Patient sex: M
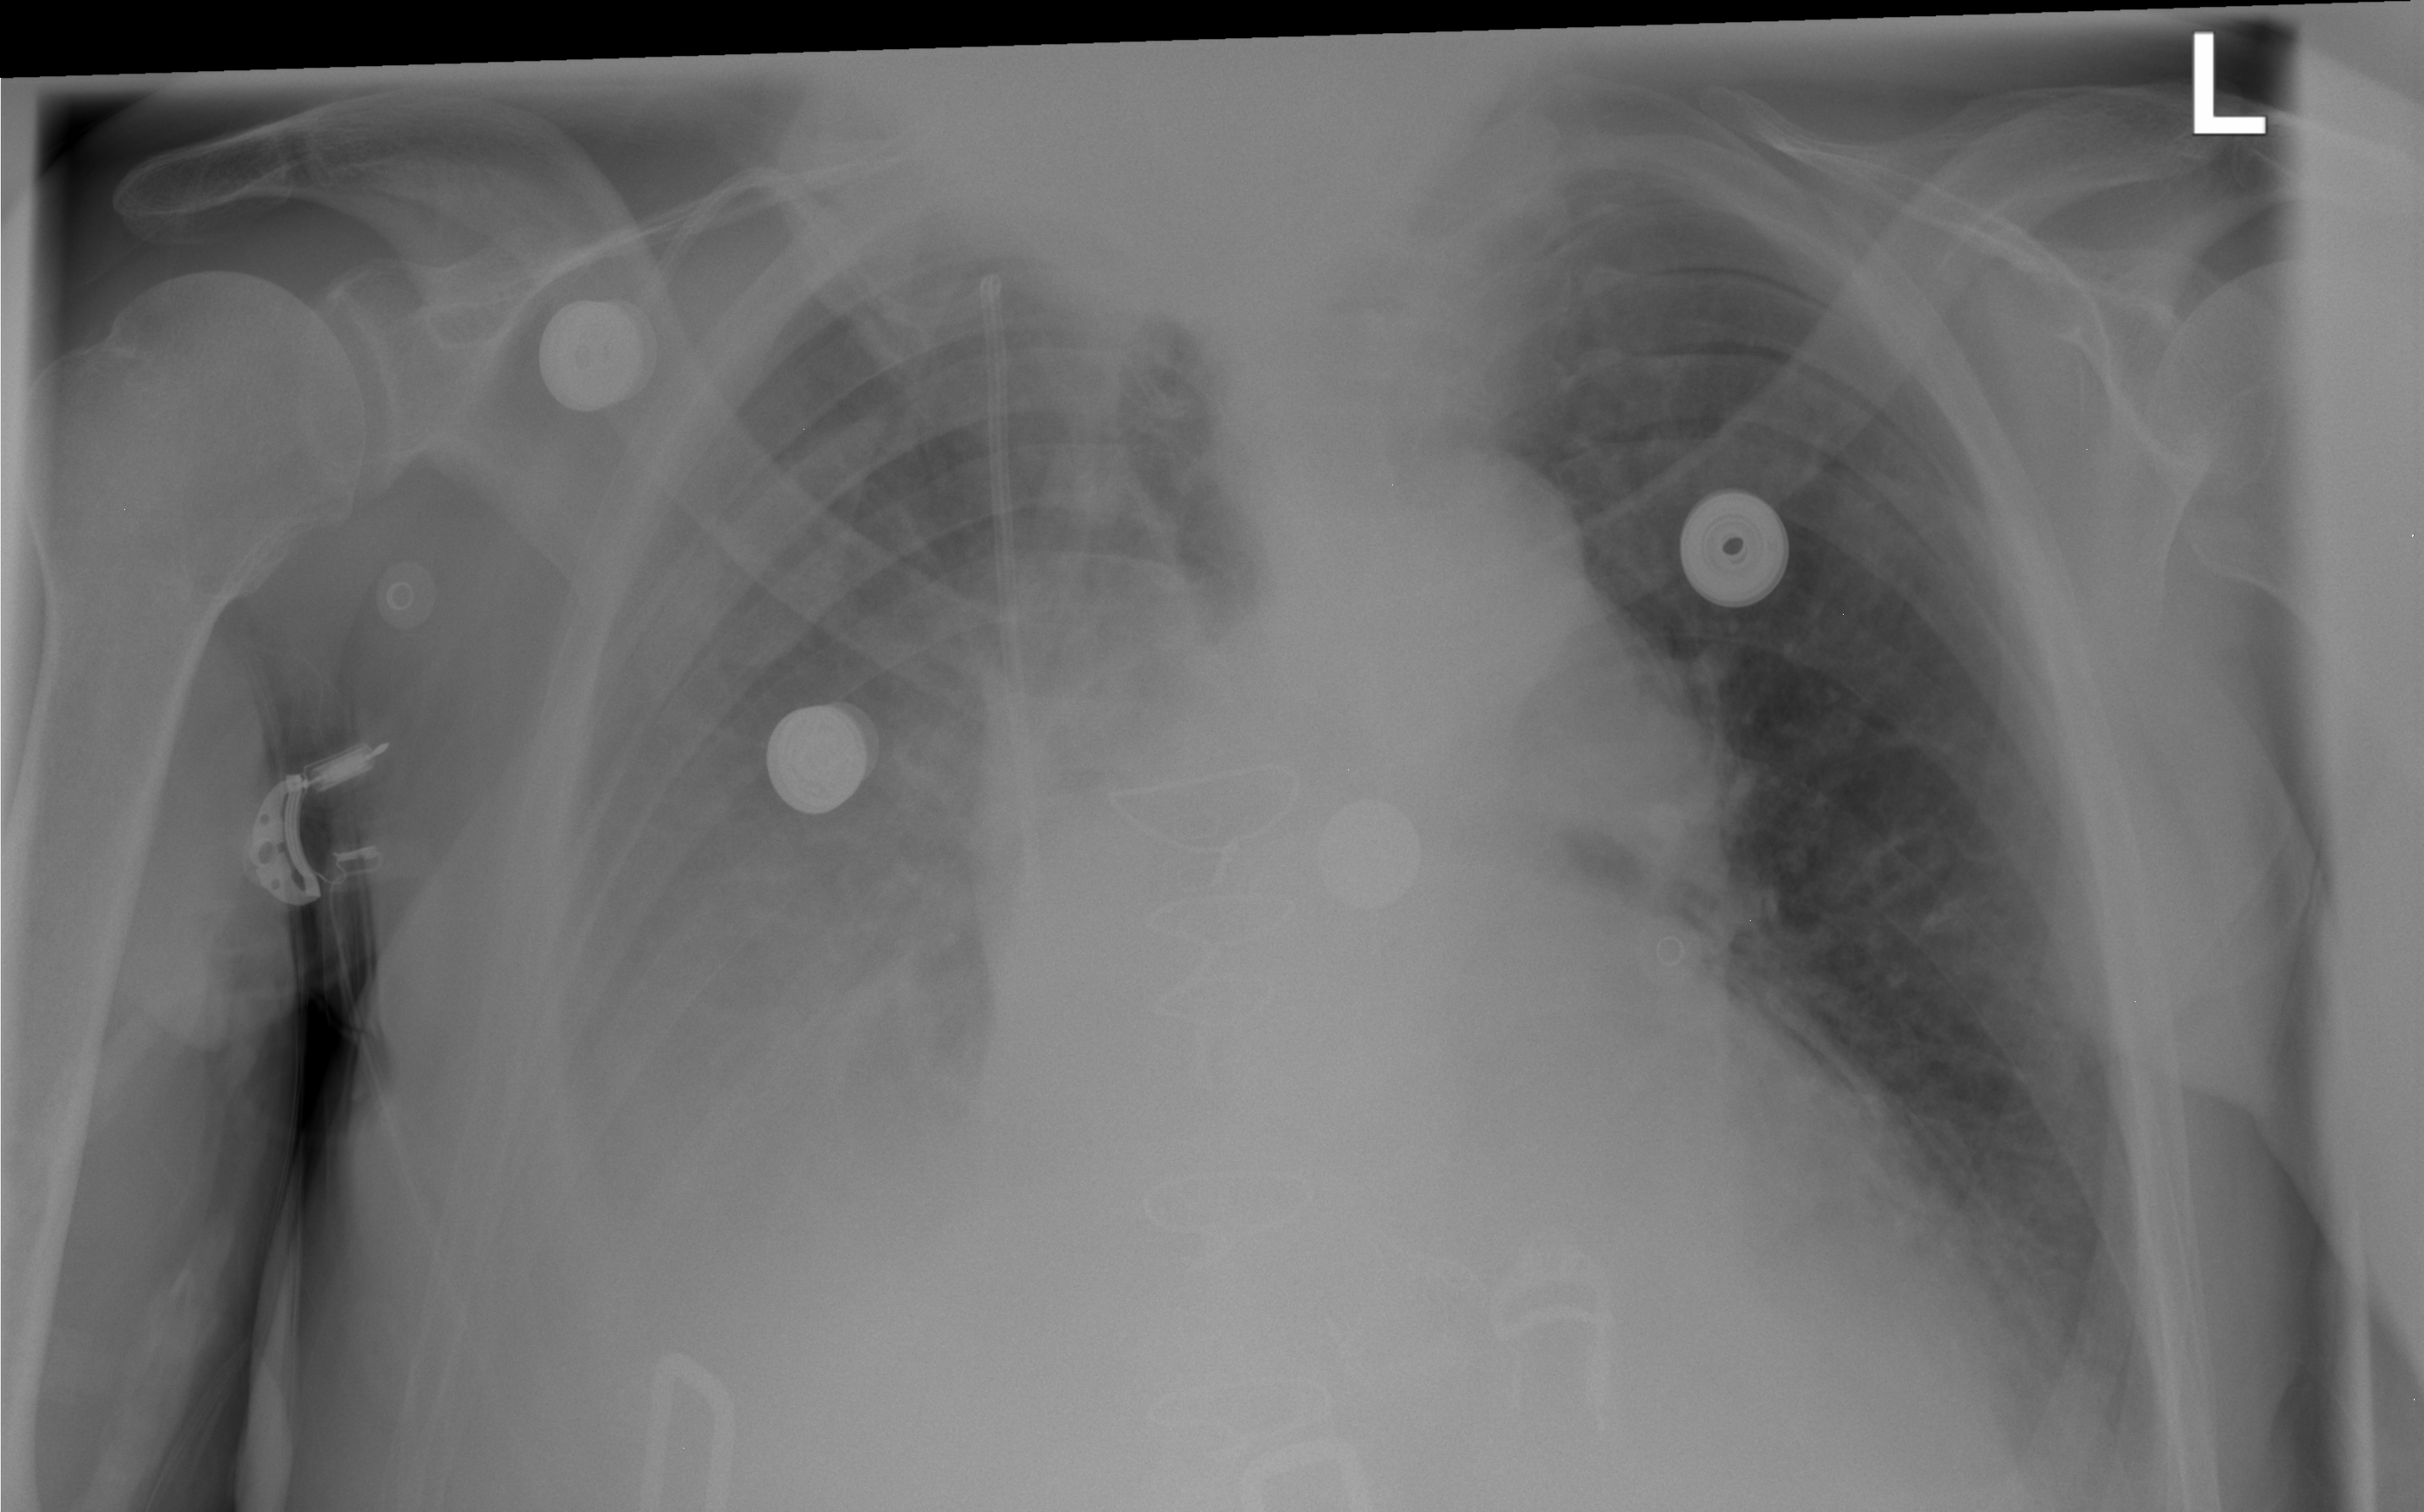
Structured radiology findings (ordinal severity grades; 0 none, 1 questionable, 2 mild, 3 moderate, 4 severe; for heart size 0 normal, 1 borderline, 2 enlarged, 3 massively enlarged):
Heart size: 2
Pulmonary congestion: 2
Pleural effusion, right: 3
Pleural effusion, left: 2
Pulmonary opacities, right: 0
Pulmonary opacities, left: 0
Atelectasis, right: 0
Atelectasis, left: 0